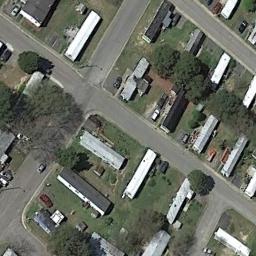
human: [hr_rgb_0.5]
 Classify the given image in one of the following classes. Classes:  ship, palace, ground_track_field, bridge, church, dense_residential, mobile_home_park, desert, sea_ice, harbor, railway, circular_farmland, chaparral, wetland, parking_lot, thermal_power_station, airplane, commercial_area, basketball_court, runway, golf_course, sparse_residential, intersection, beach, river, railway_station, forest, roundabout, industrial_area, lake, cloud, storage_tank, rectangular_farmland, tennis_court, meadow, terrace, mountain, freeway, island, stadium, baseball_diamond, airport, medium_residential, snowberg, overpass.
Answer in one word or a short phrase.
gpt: mobile_home_park